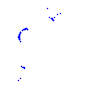
Particle: proton